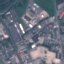
Land use / land cover: Industrial